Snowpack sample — Loveland Pass, Silver Plume, Colorado, USA (2/11/26, 12:00 PM MST)
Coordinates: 39.663, -105.886
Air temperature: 35 °F
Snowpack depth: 82 cm
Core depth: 40 cm
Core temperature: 23 °F
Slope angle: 13°, slope face: 12°
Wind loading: high
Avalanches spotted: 1
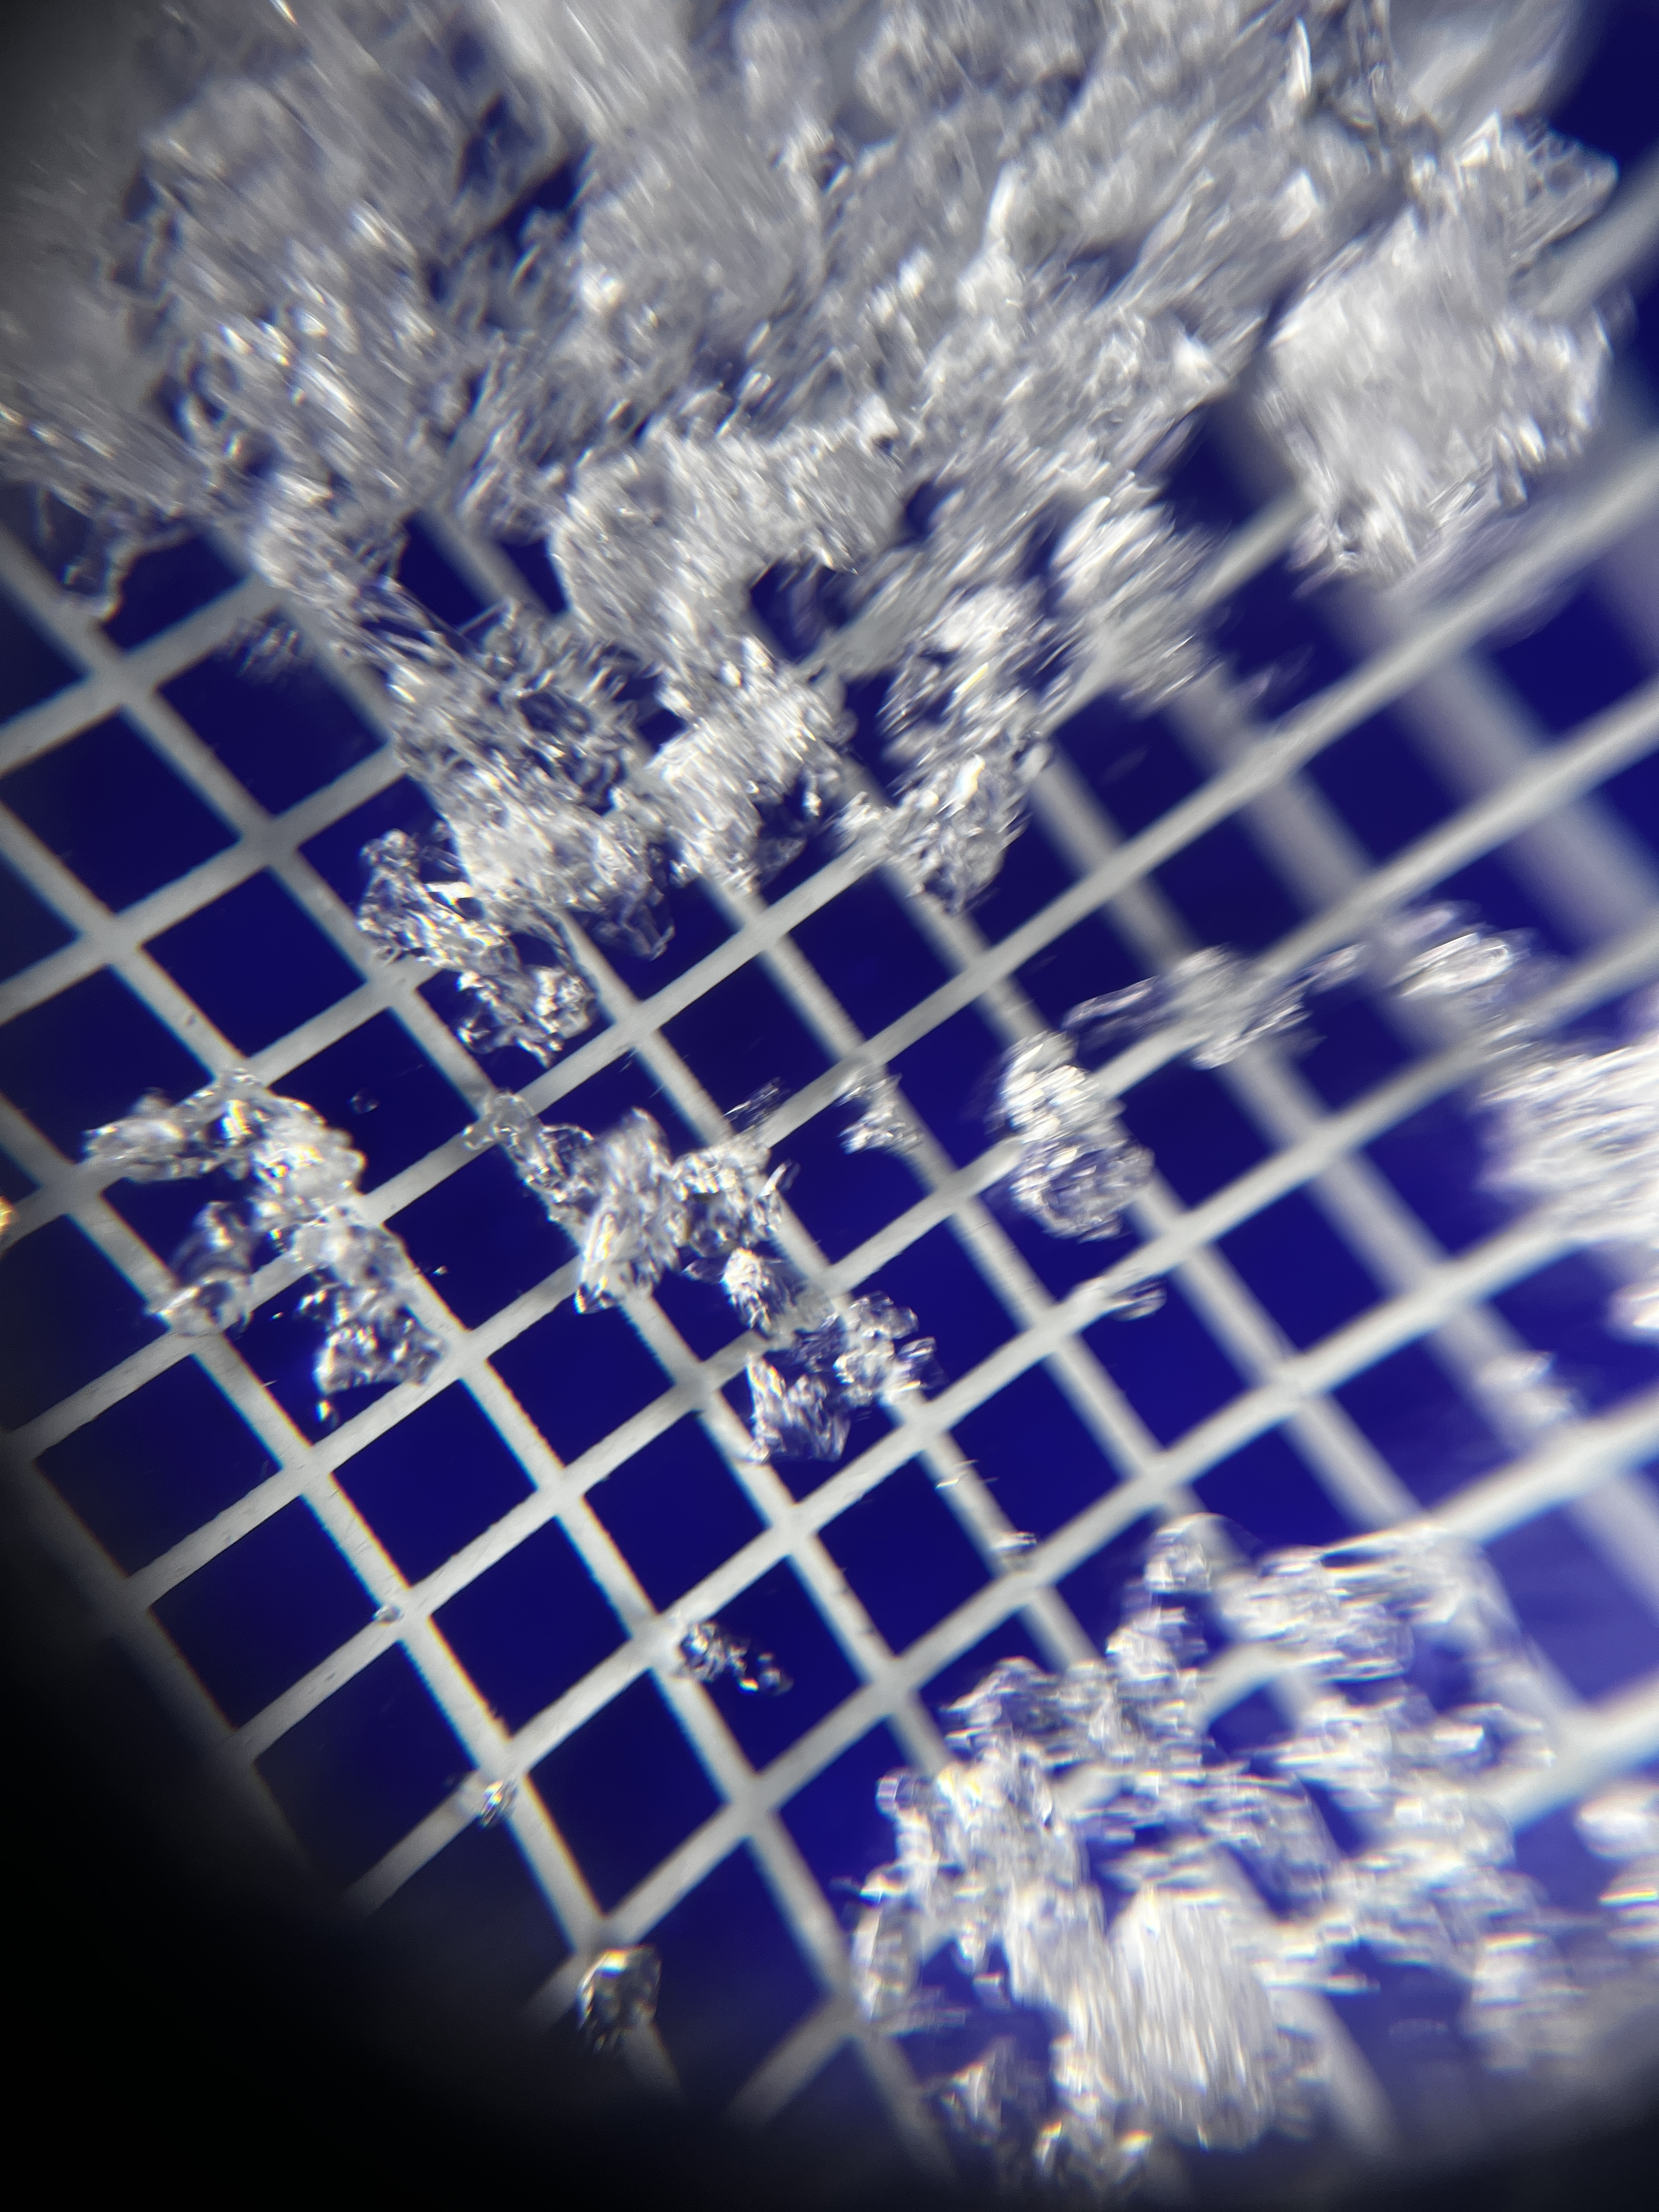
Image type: magnified_profile
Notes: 1 small avalanche spotted on the north side of the bowl, lots of wind loading